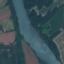
Land use / land cover class: River